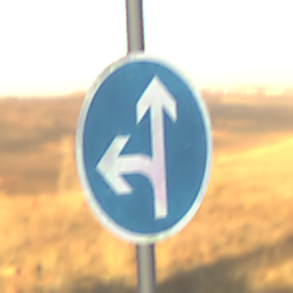
Verkehrszeichen: VorgeschriebeneFahrtrichtungGeradeausOderLinks
Umgebung: Outdoor, Nature
Tageszeit: SunriseSunset
Wetter: Clear
Licht: Natural
Jahreszeit: NotSpecified
Kontrast: LowContrast